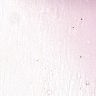
Metastatic tissue present: no